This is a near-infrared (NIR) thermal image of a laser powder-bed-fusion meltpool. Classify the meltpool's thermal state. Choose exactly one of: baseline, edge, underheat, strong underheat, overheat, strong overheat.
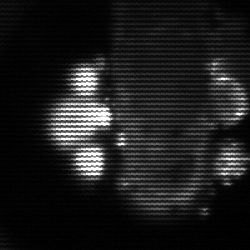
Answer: strong underheat